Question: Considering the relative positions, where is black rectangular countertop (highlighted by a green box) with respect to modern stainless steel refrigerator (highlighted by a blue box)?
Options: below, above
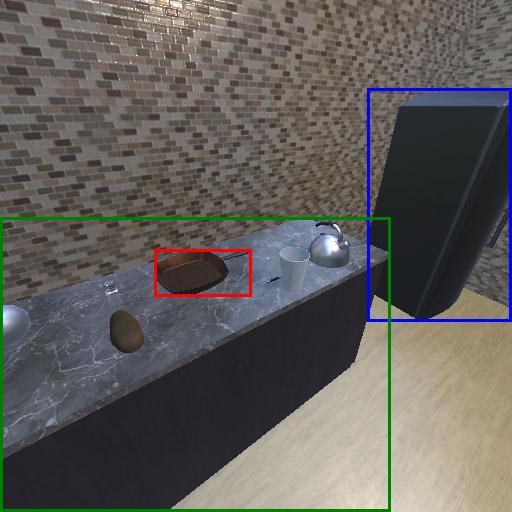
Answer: below